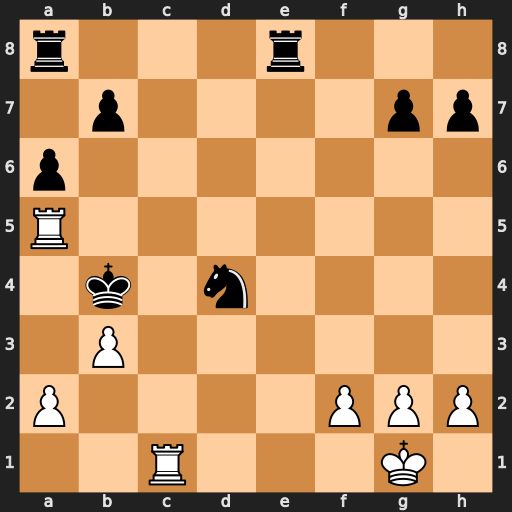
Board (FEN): r3r3/1p4pp/p7/R7/1k1n4/1P6/P4PPP/2R3K1
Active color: w
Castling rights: -
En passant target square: -
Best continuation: Ra4+ Kb5 Rxd4